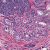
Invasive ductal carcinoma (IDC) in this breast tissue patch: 0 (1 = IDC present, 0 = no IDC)